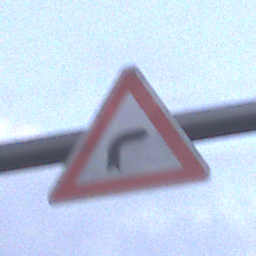
Verkehrszeichen: KurveRechts
Umgebung: Outdoor, Urban
Tageszeit: SunriseSunset
Wetter: PartlyCloudy
Licht: Natural
Jahreszeit: NotSpecified
Kontrast: LowContrast